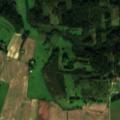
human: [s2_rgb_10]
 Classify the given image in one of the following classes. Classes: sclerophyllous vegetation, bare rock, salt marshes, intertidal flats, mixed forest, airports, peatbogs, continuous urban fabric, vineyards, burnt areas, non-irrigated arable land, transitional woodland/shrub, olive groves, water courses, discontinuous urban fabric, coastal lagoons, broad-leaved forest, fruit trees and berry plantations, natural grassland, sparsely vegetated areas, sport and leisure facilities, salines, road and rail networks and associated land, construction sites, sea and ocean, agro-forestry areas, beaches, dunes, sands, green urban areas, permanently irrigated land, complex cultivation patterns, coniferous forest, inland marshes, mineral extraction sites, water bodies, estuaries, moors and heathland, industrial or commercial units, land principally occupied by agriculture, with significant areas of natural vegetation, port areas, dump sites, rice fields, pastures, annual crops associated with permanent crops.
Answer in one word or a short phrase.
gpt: non-irrigated arable land, complex cultivation patterns, land principally occupied by agriculture, with significant areas of natural vegetation, coniferous forest, transitional woodland/shrub